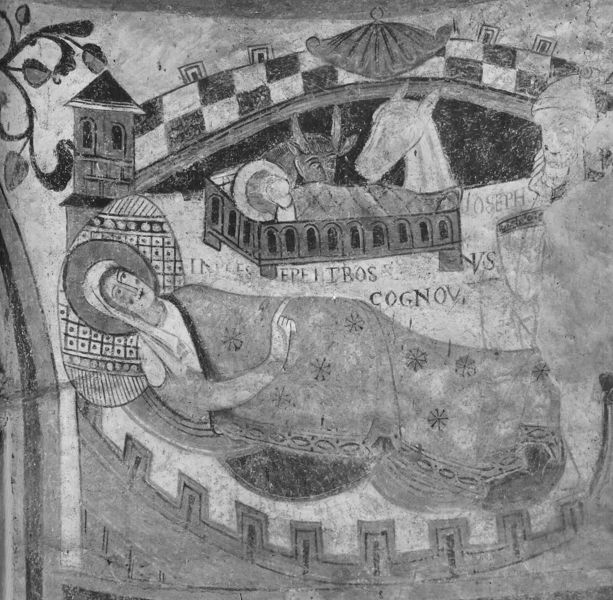
Titel: Kapellenbau an der Prioratskirche in Boussac-Bourg
Standort: Boussac-Bourg, Prioratskirche (EU - F)
Schlagwörter: baum, blätter, mann, frau, zweige, kirche, decke, kind, esel, turm, schlafen, mauer, bett, liegend, zinnen, schwarzweiss, sterne, nimbus, christus, jesus, segnen, stadtmauer, muschel, maria, ochse, josef, joseph, geburt, krippe, ochs, latein, jesuskind, heilgenschein, jseus, fresko schwarz, segnungsgestur